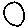
Label: circle